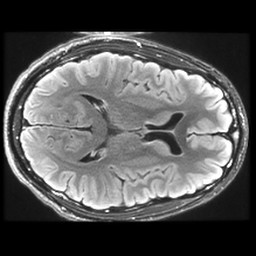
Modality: FLAIR
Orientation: axial
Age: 19
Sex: male
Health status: healthy
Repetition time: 12 s
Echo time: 0.09782 s